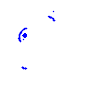
Particle: proton